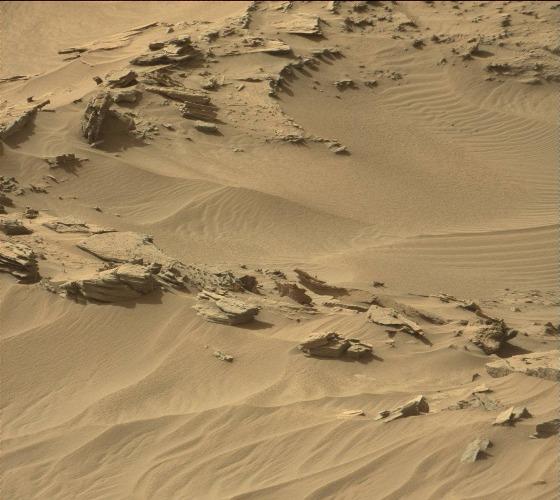
Terrain classes present: Bedrock, Gravel / Sand / Soil, Rock, Shadow